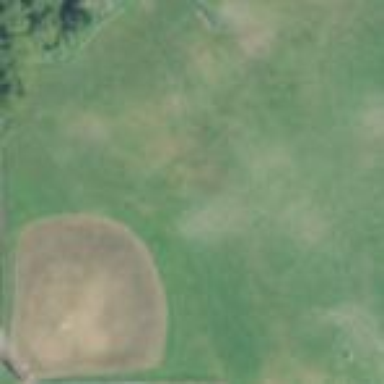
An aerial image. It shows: Baseball pitch for leisure land activities.